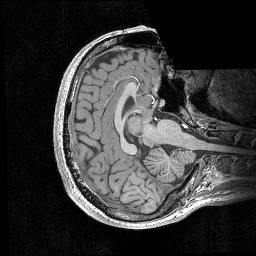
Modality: T1w
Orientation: axial